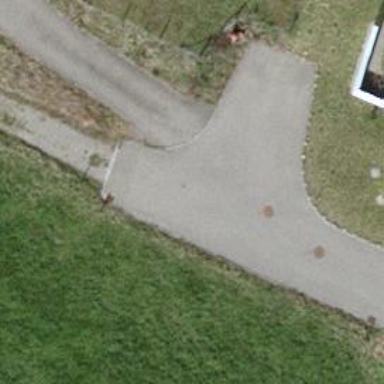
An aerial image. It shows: Asphalt road in residential area.